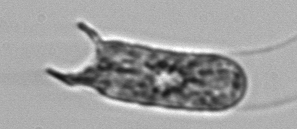
Label: Eucampia